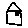
Label: house